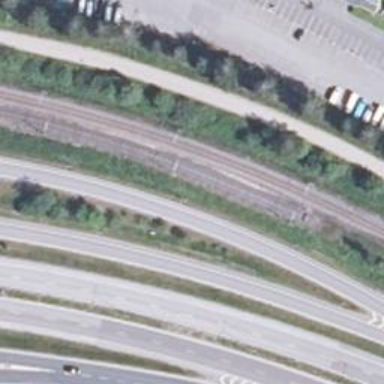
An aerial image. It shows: Railway with continuous electrified contact lines.